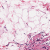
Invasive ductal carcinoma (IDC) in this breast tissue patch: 0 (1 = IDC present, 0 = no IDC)